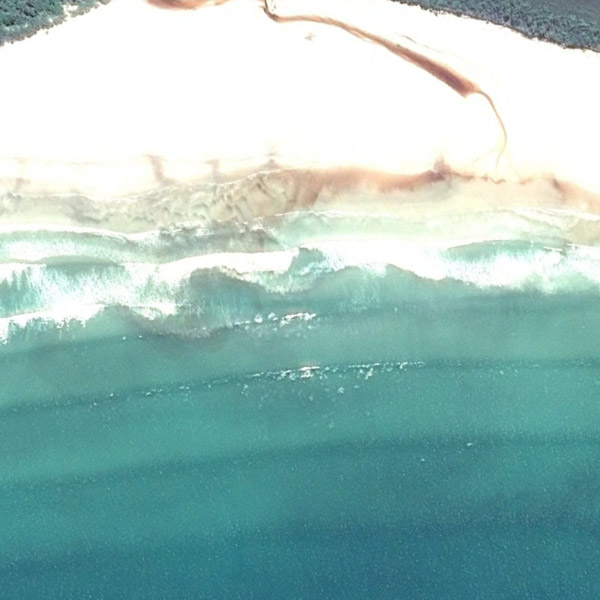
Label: Beach